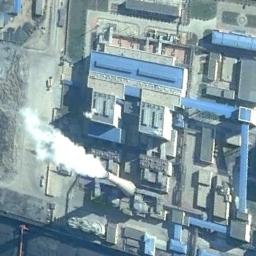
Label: thermal_power_station